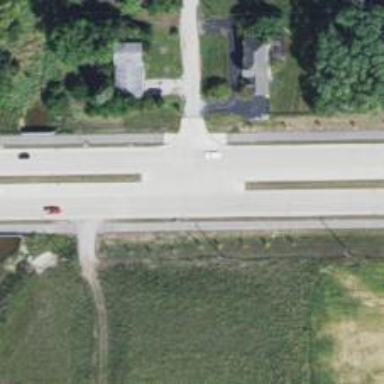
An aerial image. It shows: Secondary link road.